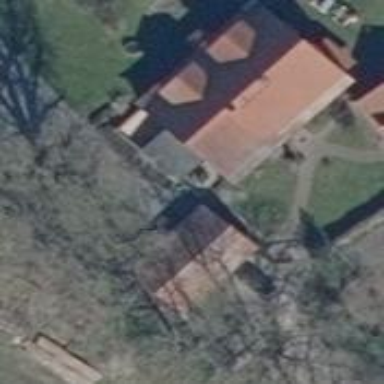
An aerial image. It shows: Simple and straightforward house.